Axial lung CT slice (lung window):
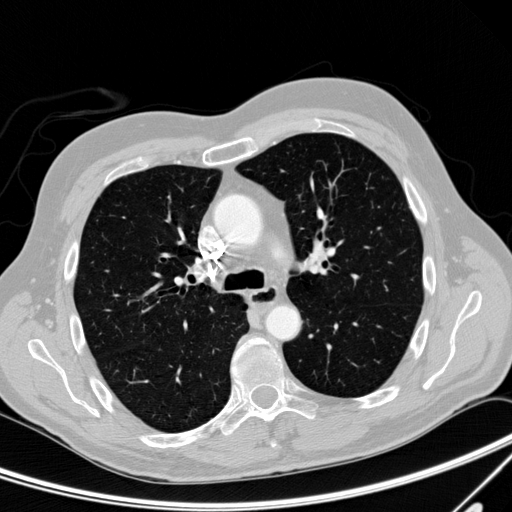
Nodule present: no